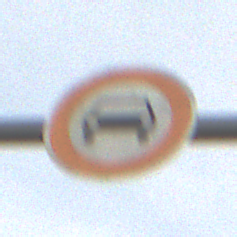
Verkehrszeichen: VerbotKraftwagen
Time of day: SunriseSunset
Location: Outdoor (Nature)
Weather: PartlyCloudy
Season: NotSpecified
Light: Natural